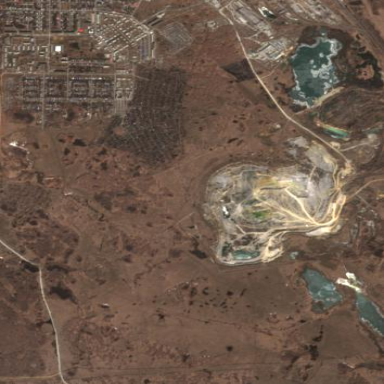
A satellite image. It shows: Quarry area.